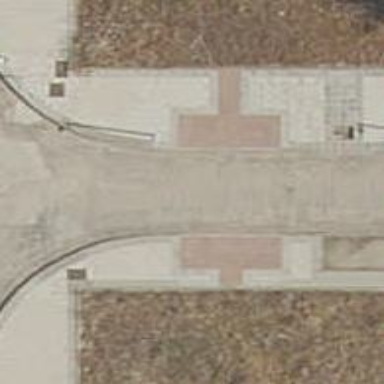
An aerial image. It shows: Unmarked crossing on the road.